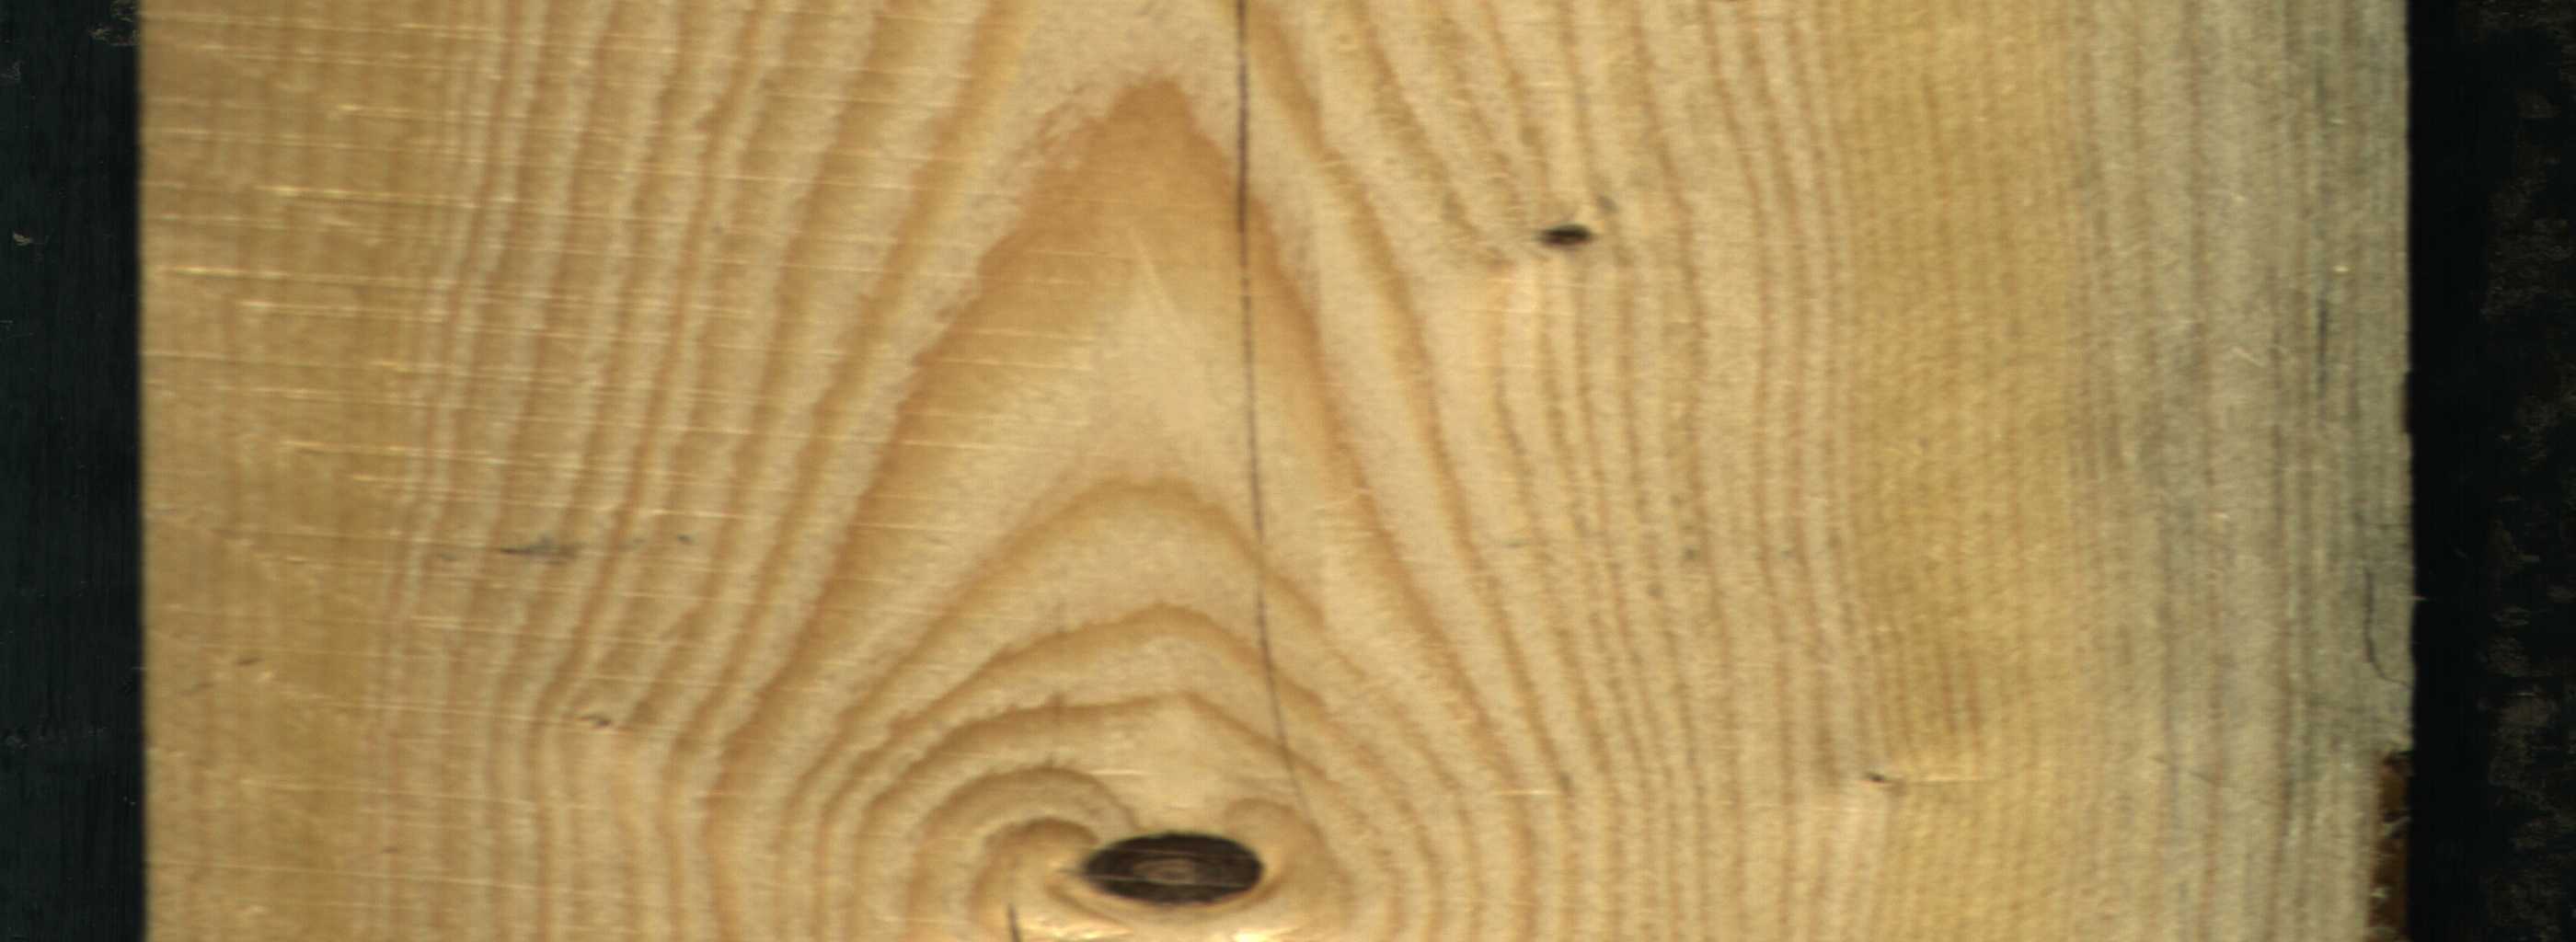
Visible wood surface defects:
Blue_Stain
resin
Crack
Dead_Knot
Dead_Knot